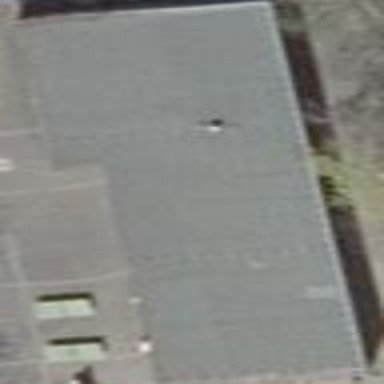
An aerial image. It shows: School building with skillion roof shape.